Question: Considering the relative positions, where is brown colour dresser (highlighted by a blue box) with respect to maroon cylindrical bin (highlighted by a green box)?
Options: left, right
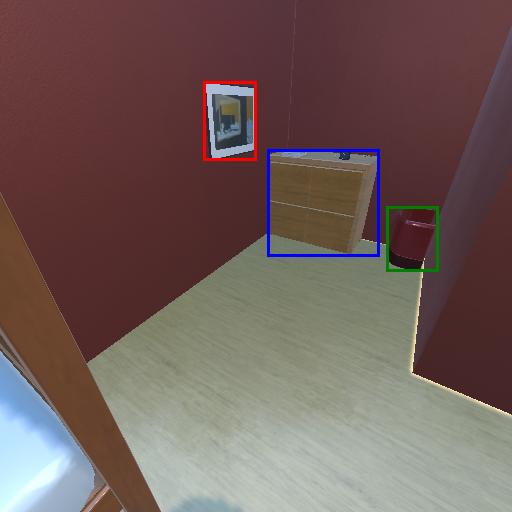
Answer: left